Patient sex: M
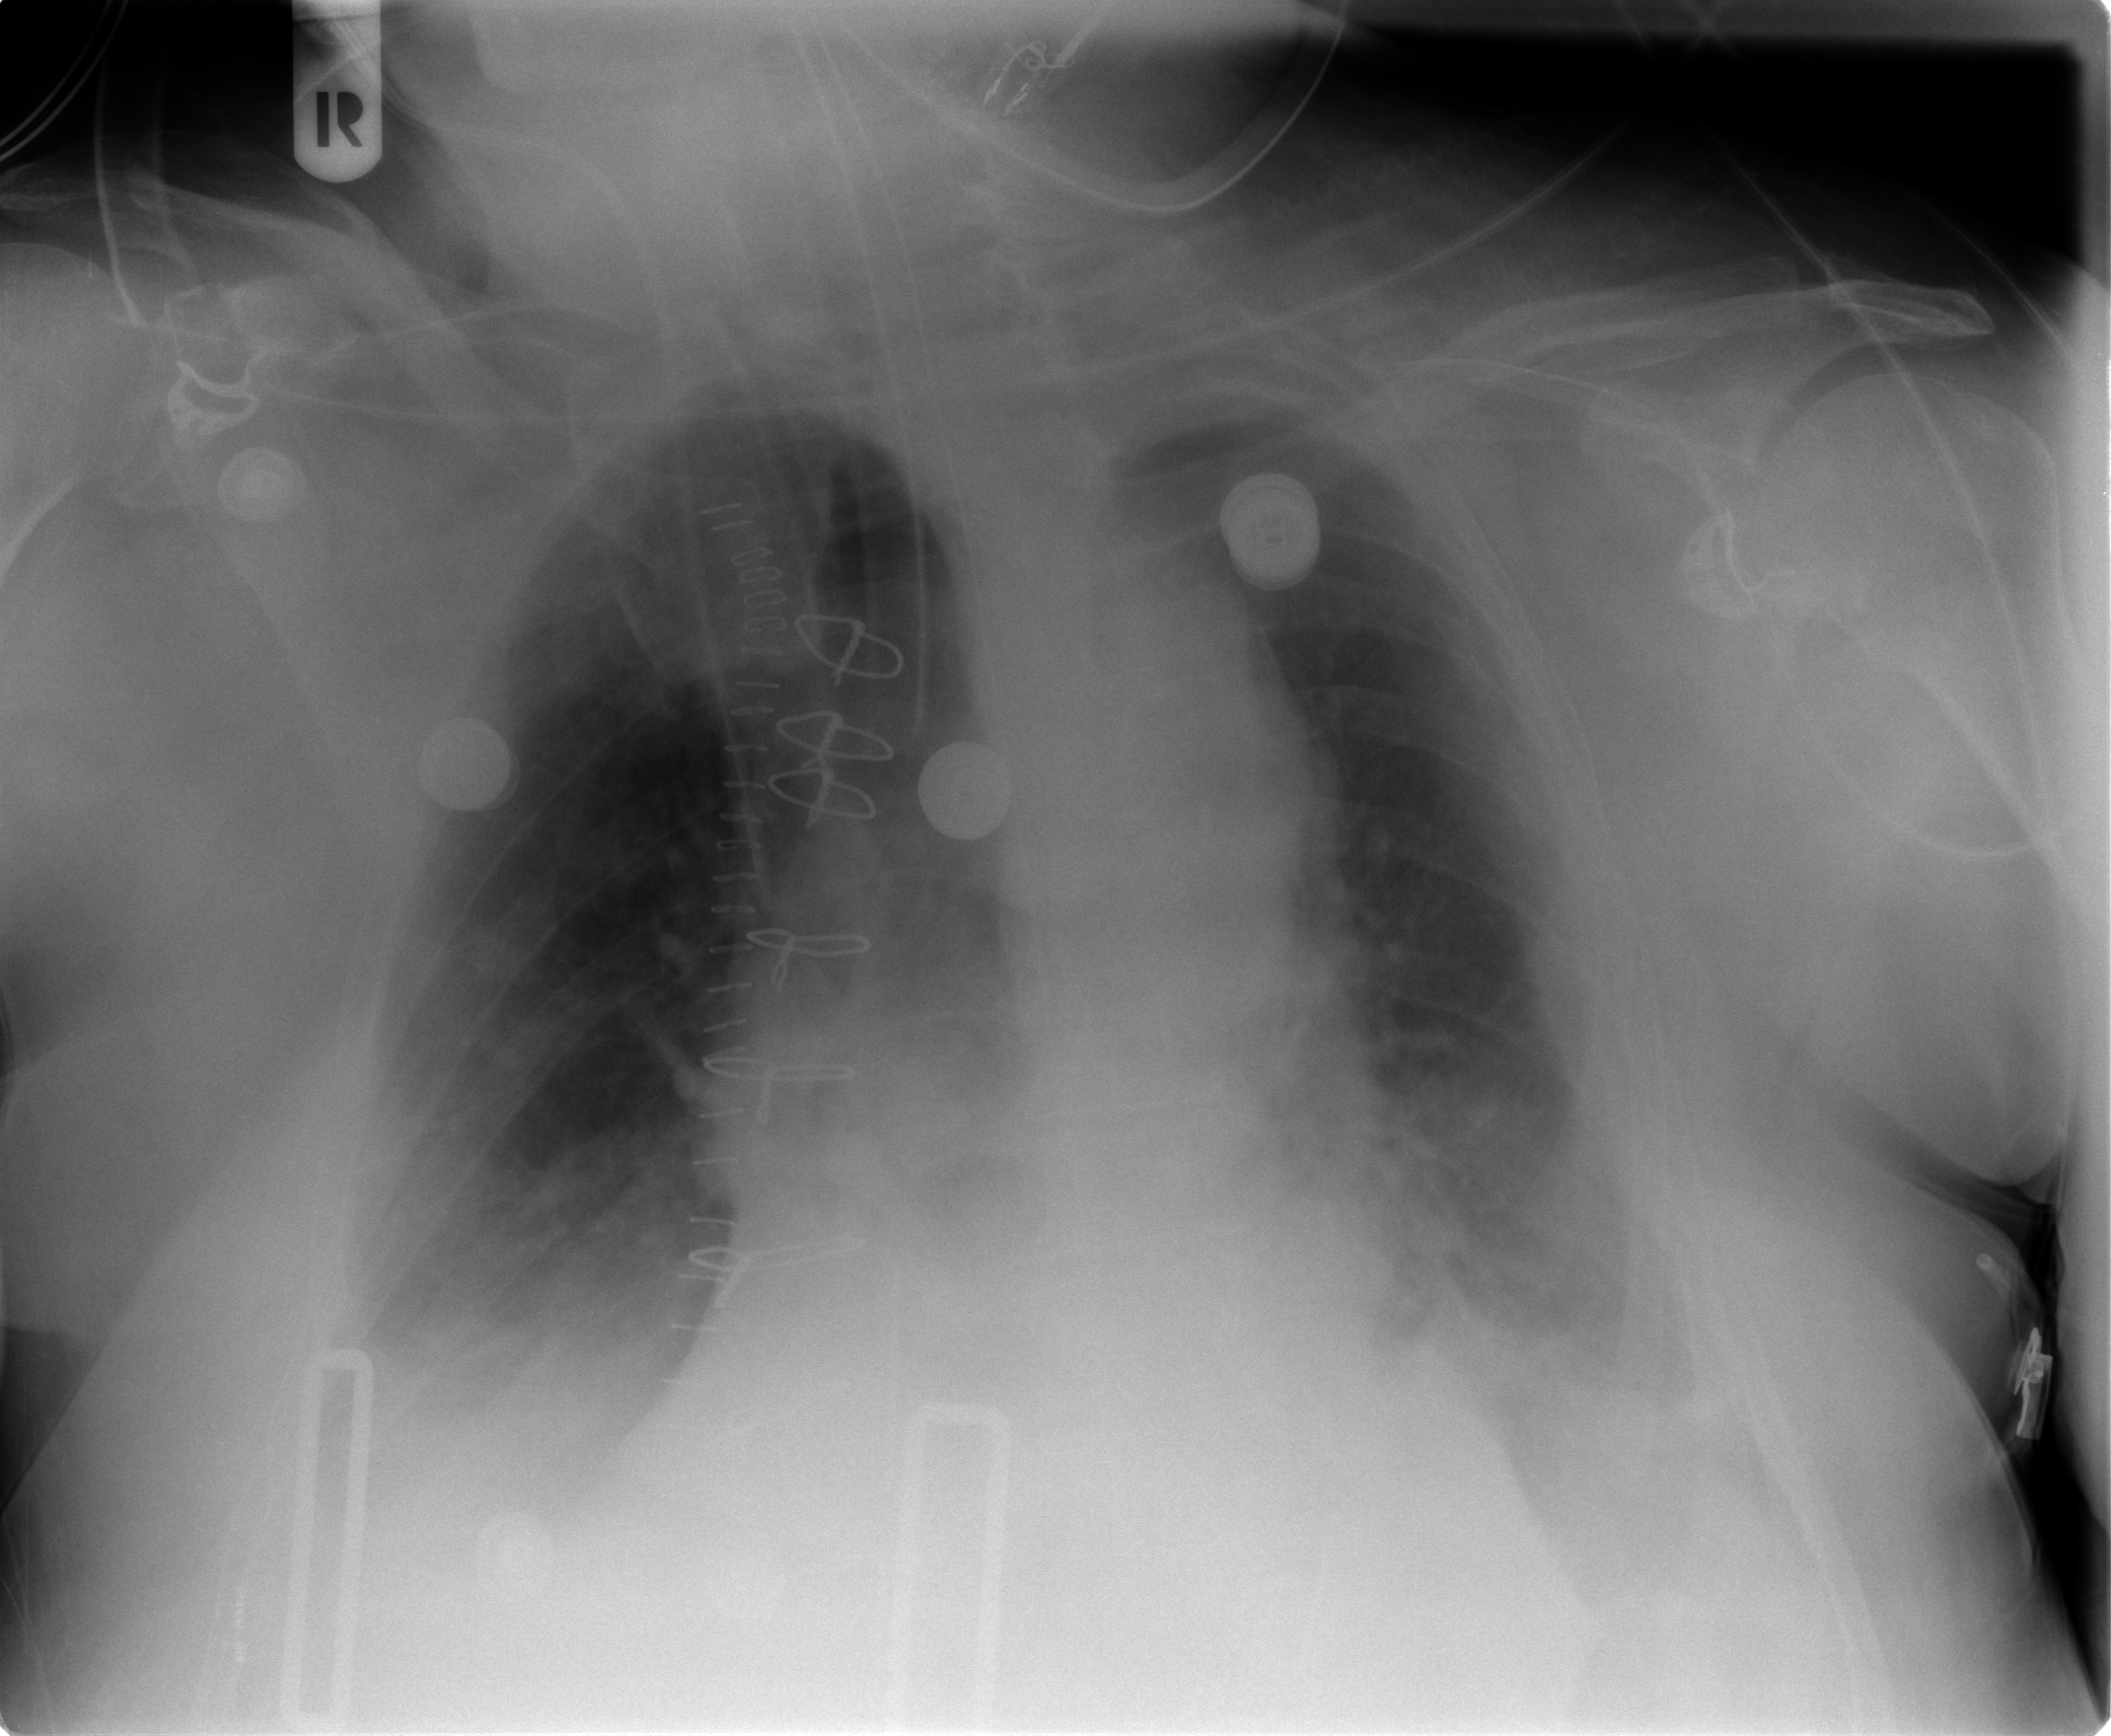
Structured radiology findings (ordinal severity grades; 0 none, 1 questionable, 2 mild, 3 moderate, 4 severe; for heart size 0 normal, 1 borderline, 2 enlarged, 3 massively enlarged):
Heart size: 1
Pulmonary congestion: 2
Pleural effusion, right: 2
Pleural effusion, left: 2
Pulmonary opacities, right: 2
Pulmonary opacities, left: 0
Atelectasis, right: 2
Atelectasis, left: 2